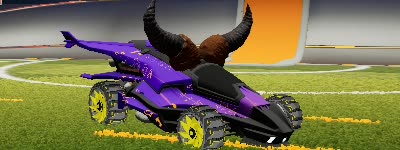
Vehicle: aftershock